Question: Hi i have 3 model class setup 'Group'
'''
Public Class Group
Public Property Id As Long
Public Property Name As String
Public Property CoverImgUrl As String
Public Overridable ReadOnly Property Profile() As ICollection(Of Profile)
Get
End Get
End Property
End Class
'''
'Profile'
'''
Public Class Profile
Public Property Id As Long
<Required>
<MaxLength(20)>
<Display(Name:="First Name")>
Public Property FirstName As String
<Required>
<MaxLength(20)>
<Display(Name:="Last Name")>
Public Property LastName As String
Public Overridable ReadOnly Property Group() As ICollection(Of Group)
Get
End Get
End Property
'''
and 'GroupMembers'.
'''
Public Class GroupMembers
Public Sub New()
End Sub
Public Overridable Property Group() As Group
Public Overridable Property GroupId() As String
Public Overridable Property Profile() As Profile
Public Overridable Property ProfileId() As String
End Class
'''
i ran the 'Update-Database' command which updated my database and created a table 'ProfileGroup' like asp.net 'AspNetUserRole'.

With the progress so far how can i assign one group to a profile i created like asp.net uses the 'UserManager.AddToRole' method to assign a user to a role or any global best practice to this. Thanks
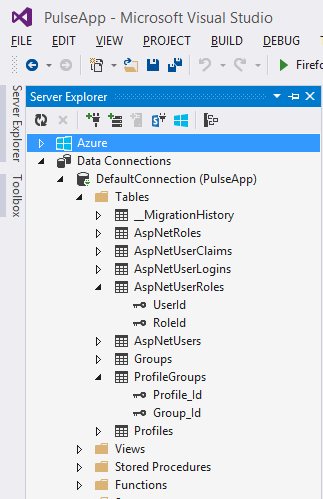
Answer: It looks like you're just trying to set up a many-to-many relationship between 'Profile' and 'Group'. However, you're going about it all wrong.
First, traditionally, you don't actually define a class for the intermediary table, 'GroupMembers' in this case, unless you need a payload, i.e. additional data on the relationship. In your posted code, there's no payload on the relationship, so you're just making your life more difficult this way. Assuming you wanted to keep things as they are, though, you would need to set up your classes like:
'''
Public Class Group
...
Public Overridable Property Profiles As ICollection(Of GroupMember)
End Class
Public Class Profile
...
Public Overridable Property Groups As ICollection(Of GroupMember)
End Class
Public Class GroupMember
Public Property GroupId As String
Public Overridable Property Group As Group
Public Property ProfileId As String
Public Overridable Property Profile As Profile
End Class
'''
This will then be enough for Entity Framework to discern the relationships and create the appropriate tables with the appropriate foreign keys. However, you would be forced to access the 'Profile'/'Group' indirectly, i.e. 'profile.Groups.First().Group'. Whereas, with an implicit join table, you could just do 'profile.Groups.First()'.
So, in order to have an implicit join table, you would just need the following classes:
'''
Public Class Group
...
Public Overridable Property Profiles As ICollection(Of Profile)
End Class
Public Class Profile
...
Public Overridable Property Groups As ICollection(Of Group)
End Class
'''
Notice that the 'GroupMember' class goes away completely. Entity Framework will still see this as a many-to-many and create a table, most likely named 'dbo.GroupProfiles'. If you're not happy with the table name, you can declare it using fluent configuration:
'''
modelBuilder.Entity(Of Profile)().
HasMany(Function(t) t.Groups).
WithMany(Function(t) t.Profiles).
Map(Sub(m)
m.ToTable("GroupMembers")
End Sub)
'''